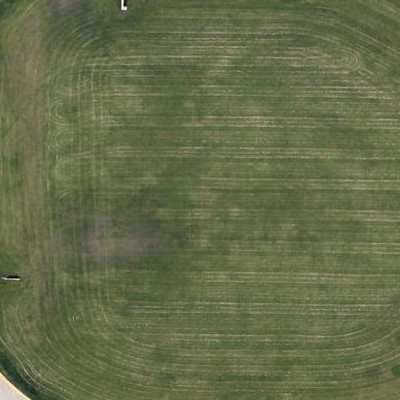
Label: Grass